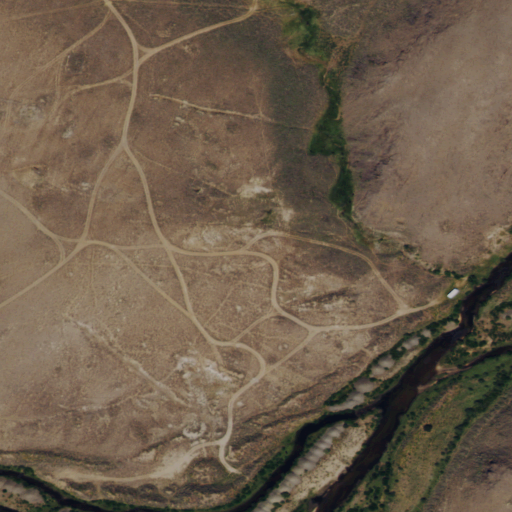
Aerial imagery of valley in Wyoming named Burr Gulch containing shrub and woody wetlands